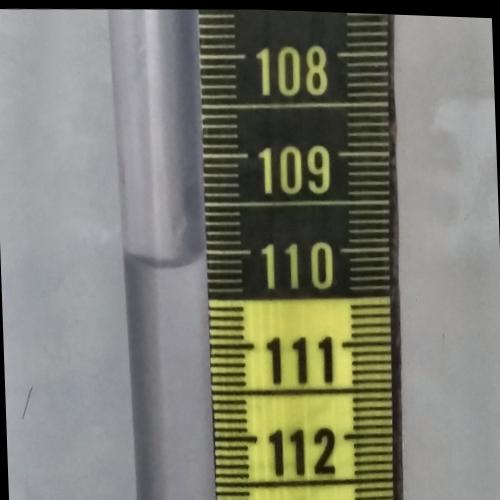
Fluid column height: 110.1 cm